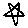
Label: star